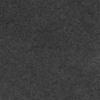
Label: dusty